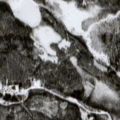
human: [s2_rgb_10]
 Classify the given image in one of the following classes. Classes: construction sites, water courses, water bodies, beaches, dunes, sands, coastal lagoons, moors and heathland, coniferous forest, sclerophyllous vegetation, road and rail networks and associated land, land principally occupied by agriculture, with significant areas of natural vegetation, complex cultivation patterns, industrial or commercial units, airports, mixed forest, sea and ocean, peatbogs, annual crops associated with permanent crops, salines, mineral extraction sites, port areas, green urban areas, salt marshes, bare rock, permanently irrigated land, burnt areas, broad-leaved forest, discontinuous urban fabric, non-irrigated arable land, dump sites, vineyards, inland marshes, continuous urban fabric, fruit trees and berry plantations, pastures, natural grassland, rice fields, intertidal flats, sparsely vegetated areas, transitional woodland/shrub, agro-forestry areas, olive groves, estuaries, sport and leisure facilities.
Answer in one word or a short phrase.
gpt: coniferous forest, mixed forest, transitional woodland/shrub